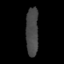
Tissue: prostate
Cell type: T cells
Senescence score: 0.3439
Nuclear area (px): 594
Mean DAPI intensity: 72.077